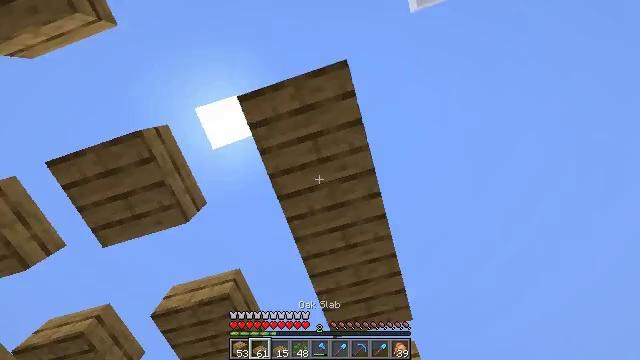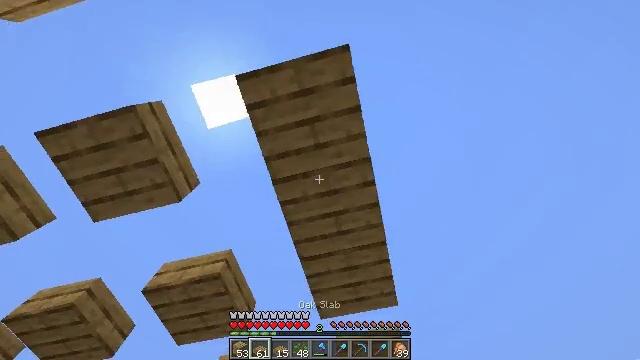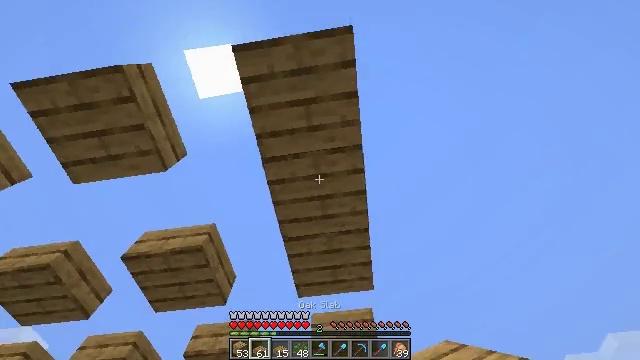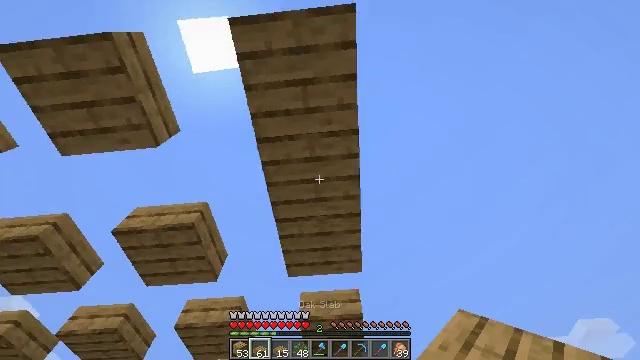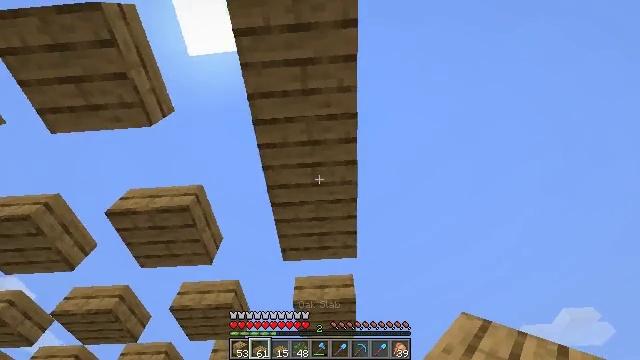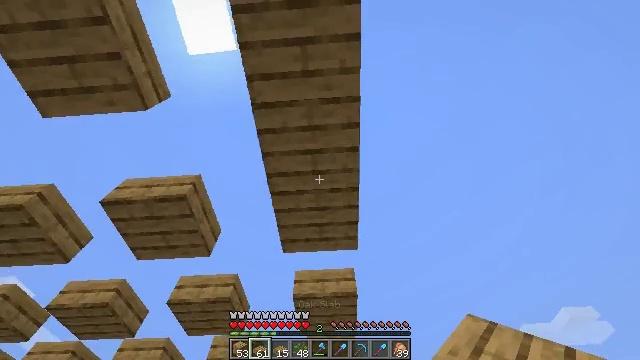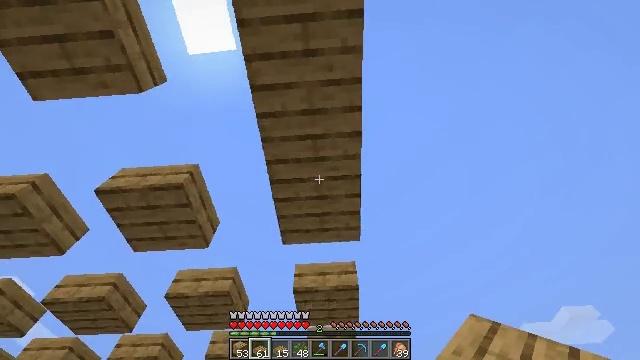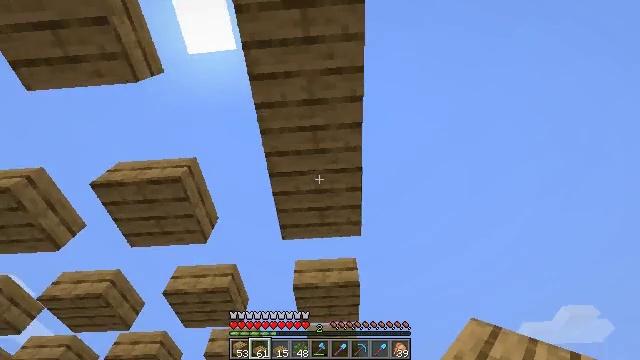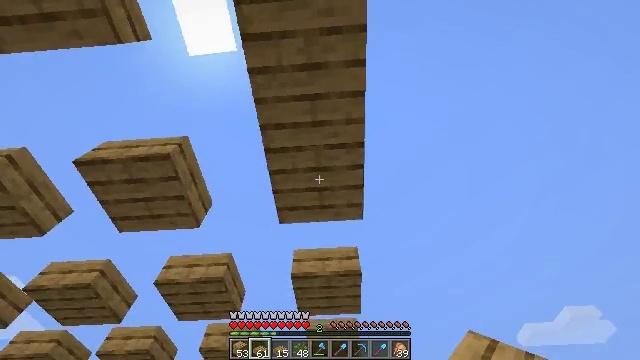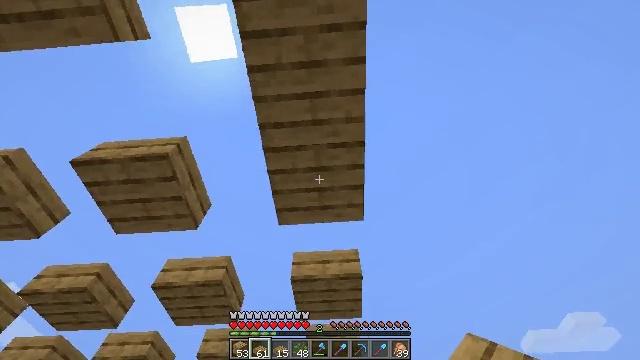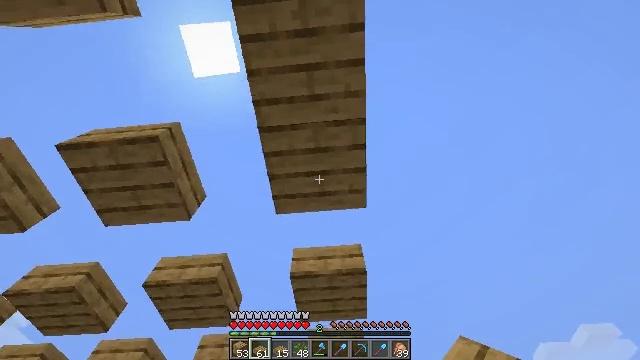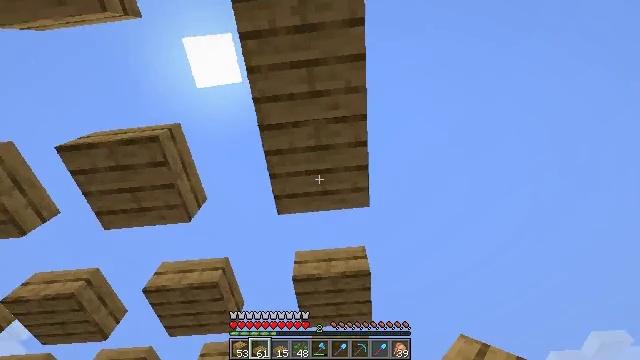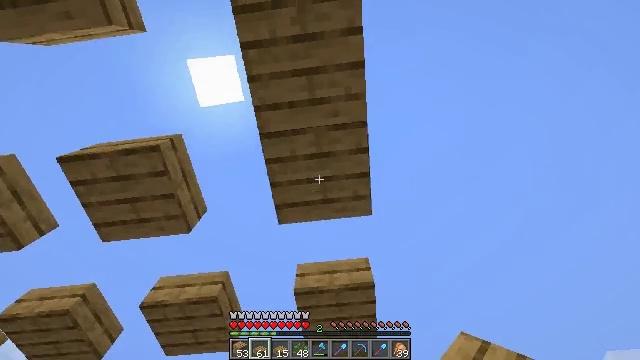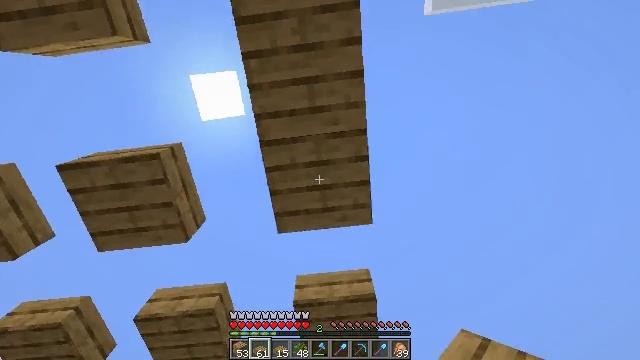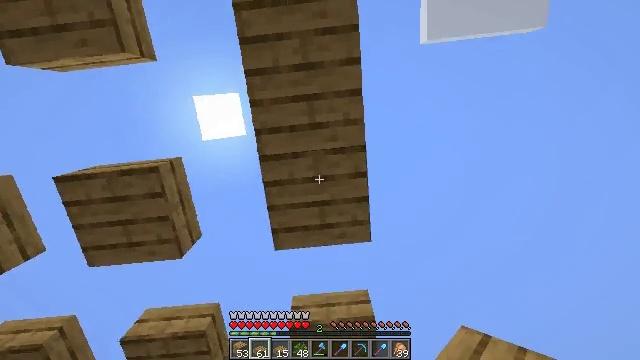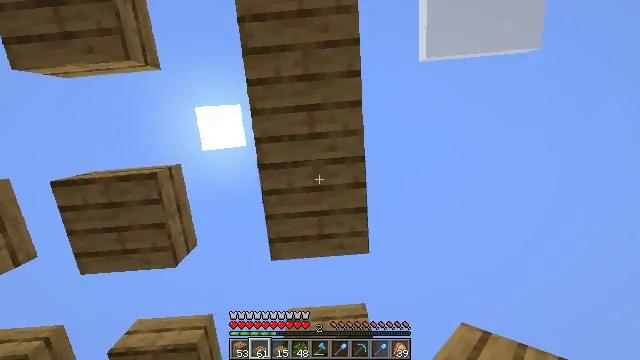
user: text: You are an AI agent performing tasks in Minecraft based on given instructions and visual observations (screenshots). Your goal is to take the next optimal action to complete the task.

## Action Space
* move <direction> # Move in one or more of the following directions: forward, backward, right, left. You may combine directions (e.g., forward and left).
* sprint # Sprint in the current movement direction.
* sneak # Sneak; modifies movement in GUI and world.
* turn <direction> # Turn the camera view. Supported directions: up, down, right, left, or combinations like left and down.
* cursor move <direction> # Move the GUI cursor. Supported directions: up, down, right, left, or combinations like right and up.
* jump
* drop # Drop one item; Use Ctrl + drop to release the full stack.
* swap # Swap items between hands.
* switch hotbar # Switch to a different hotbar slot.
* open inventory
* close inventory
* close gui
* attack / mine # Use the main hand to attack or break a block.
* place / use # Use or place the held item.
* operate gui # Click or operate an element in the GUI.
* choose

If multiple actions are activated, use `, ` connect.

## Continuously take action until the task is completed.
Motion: motion action
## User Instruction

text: Attack the oak slab to collect it.
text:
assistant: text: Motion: turn right and down
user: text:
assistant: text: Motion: turn right and down
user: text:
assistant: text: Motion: turn right and down
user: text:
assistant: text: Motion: move forward, turn right and down
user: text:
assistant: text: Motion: move forward
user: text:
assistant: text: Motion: move forward
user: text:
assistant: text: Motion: move forward
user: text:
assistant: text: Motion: move forward
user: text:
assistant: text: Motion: move forward, turn up
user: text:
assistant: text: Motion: move forward, turn left and up
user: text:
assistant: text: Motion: turn up
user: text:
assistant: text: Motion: turn up
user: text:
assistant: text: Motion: turn up
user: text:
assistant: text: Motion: turn up
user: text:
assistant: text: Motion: turn right and up
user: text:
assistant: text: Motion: turn up
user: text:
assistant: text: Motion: turn right and up
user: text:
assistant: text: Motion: turn right and up
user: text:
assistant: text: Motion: no_op
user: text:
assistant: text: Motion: no_op
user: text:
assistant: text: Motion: no_op
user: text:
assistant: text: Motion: no_op
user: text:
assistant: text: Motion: no_op
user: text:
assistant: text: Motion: no_op
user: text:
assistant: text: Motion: no_op
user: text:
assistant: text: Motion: no_op
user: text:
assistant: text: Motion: no_op
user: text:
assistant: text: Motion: no_op
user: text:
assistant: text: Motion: no_op
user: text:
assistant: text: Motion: no_op